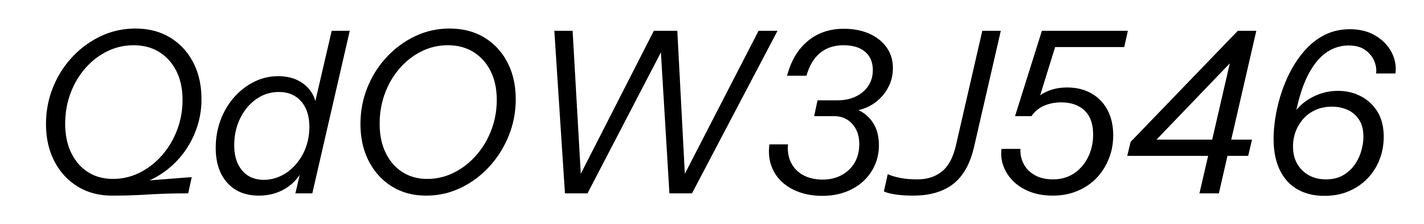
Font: InstrumentSans-Italic_Italic